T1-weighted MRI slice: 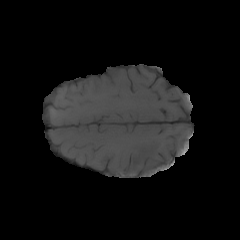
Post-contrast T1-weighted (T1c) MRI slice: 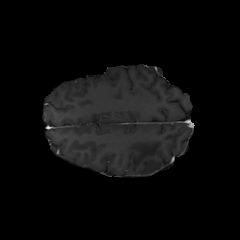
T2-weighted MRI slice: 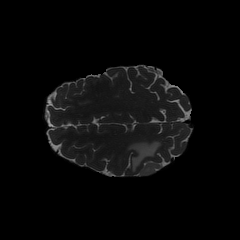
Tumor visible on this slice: yes